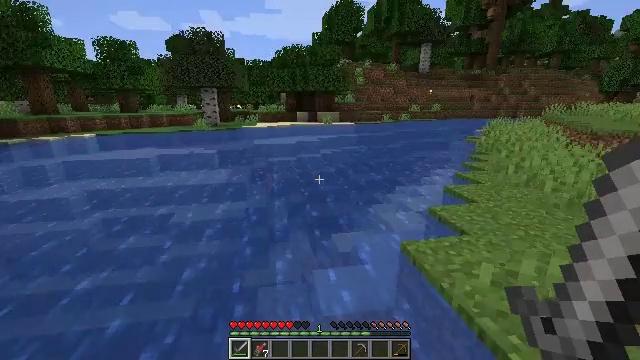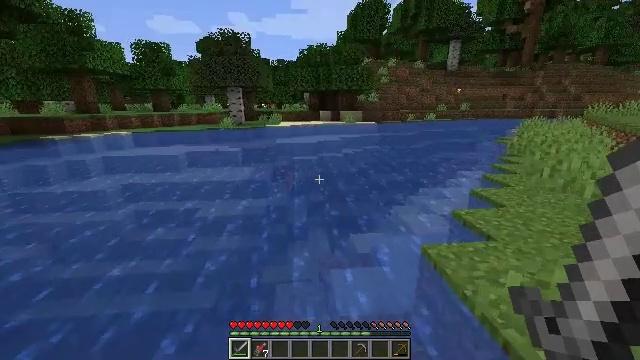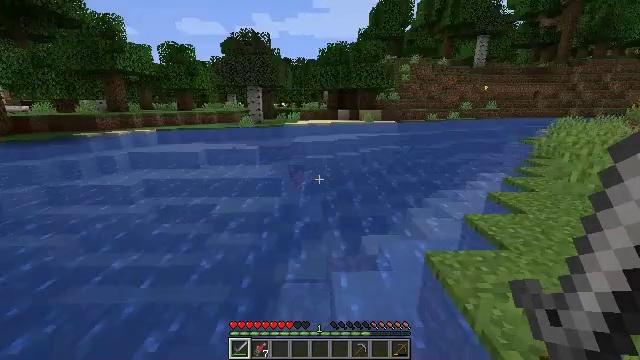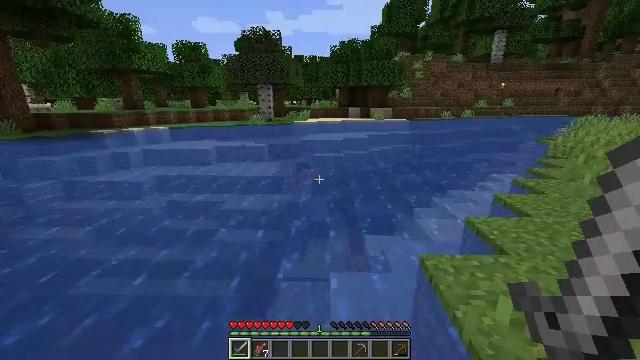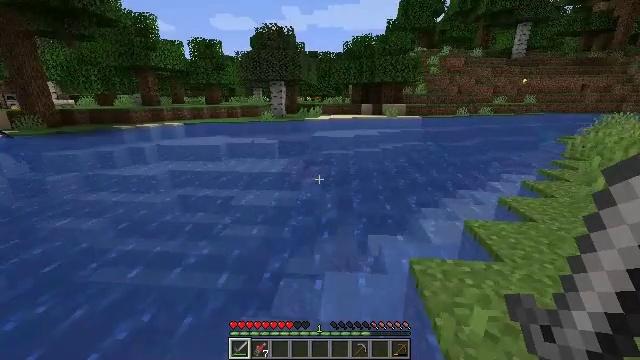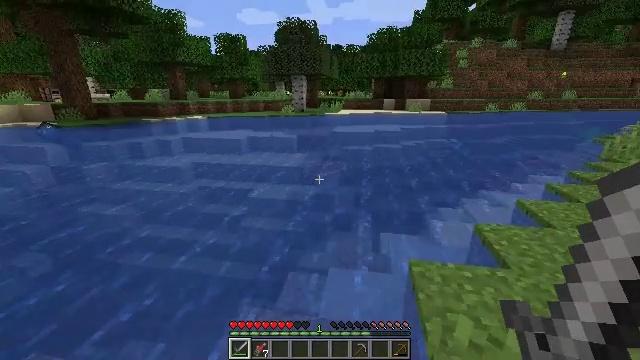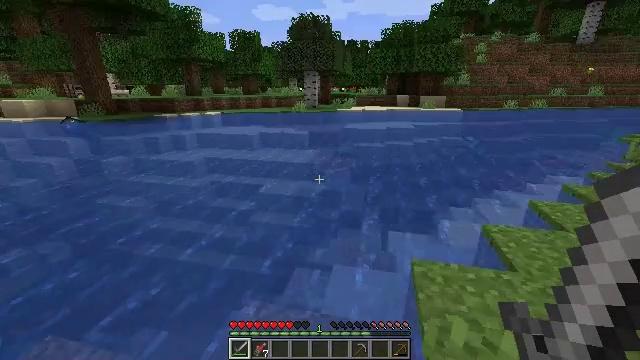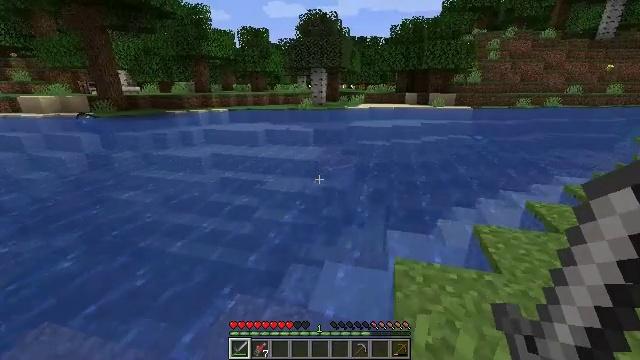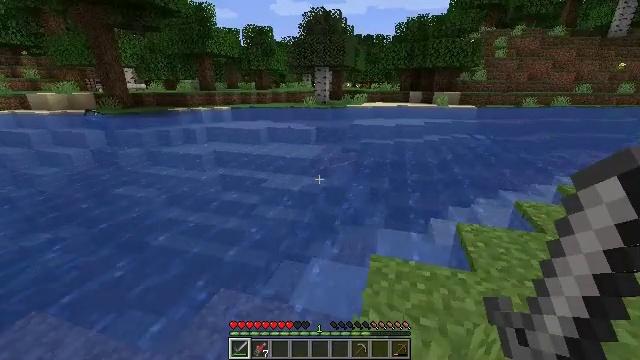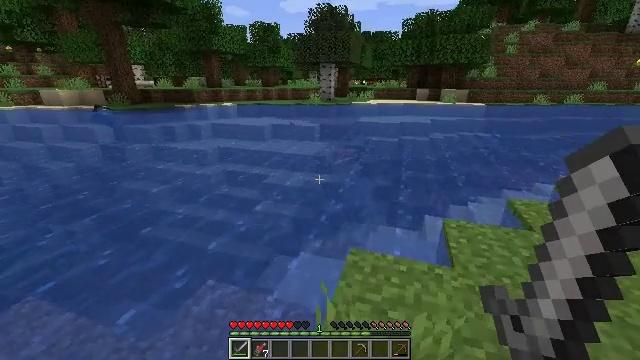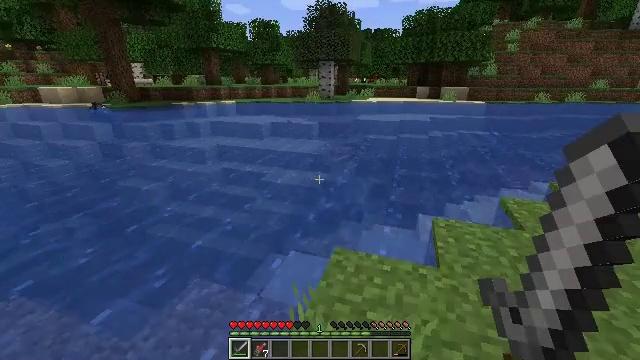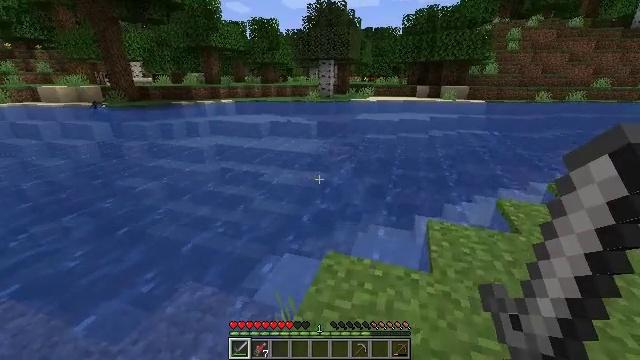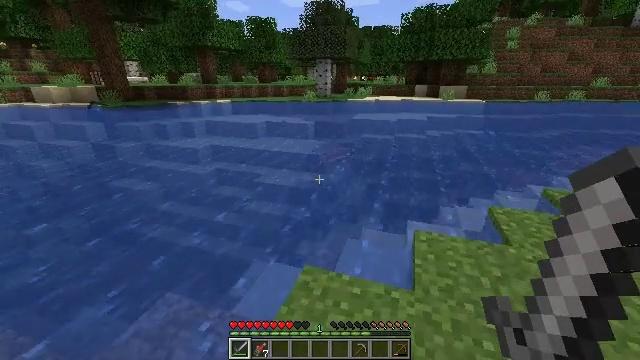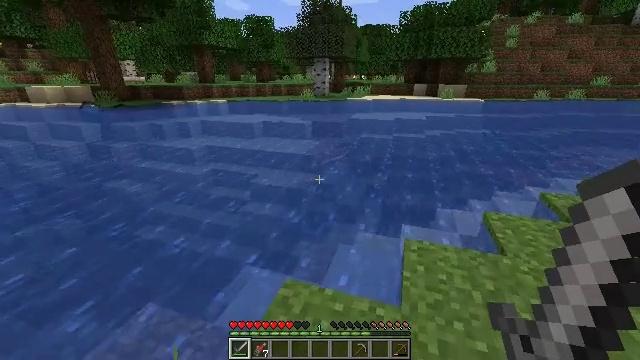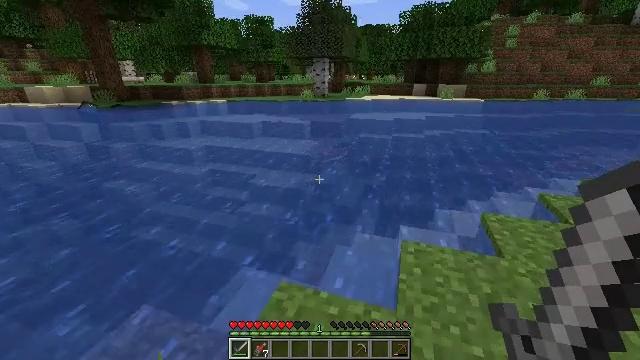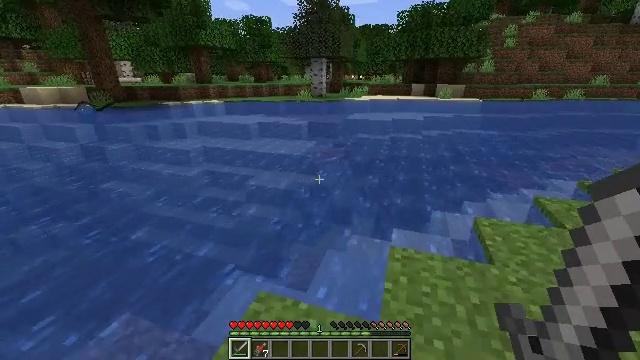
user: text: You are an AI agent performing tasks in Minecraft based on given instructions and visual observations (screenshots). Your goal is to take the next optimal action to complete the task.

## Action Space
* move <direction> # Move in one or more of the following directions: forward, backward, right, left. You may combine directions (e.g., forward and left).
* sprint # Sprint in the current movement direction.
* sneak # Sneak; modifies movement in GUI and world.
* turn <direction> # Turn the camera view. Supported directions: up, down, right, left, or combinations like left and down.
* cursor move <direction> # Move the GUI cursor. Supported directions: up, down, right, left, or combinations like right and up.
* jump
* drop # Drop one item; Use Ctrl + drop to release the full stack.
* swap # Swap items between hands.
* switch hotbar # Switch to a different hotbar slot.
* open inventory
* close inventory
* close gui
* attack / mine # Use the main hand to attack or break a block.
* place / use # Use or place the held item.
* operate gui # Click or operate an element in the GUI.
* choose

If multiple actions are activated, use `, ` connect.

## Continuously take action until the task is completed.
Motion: motion action
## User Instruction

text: Kill the salmon.
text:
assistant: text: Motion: move forward and move right, turn left
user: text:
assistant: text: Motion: move right, turn left
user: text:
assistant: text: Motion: move right, turn left
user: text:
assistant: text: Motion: move right, turn left
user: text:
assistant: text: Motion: move right, turn left and down
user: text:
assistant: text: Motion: move right, turn left
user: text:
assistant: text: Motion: move right, turn left
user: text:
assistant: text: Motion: move right, turn left
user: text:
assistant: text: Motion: move right, turn left
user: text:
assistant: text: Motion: move forward and move right
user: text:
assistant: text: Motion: move forward and move right
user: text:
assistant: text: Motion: move forward and move right
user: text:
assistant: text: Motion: move forward and move right
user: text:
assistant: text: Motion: move right
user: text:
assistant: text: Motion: move forward
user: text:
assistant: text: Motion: move forward
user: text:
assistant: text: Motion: move forward
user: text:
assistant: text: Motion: move forward
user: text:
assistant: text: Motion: move forward
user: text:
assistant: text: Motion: move forward
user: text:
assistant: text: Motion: move forward
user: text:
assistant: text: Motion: move forward
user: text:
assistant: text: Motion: move forward, jump
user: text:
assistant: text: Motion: move forward, jump
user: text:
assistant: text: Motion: move forward, jump
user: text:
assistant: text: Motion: move forward, jump
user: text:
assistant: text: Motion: move forward, jump
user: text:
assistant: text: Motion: move forward, jump
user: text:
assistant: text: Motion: move forward, turn right, jump
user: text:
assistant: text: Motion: move forward, turn right and down, jump